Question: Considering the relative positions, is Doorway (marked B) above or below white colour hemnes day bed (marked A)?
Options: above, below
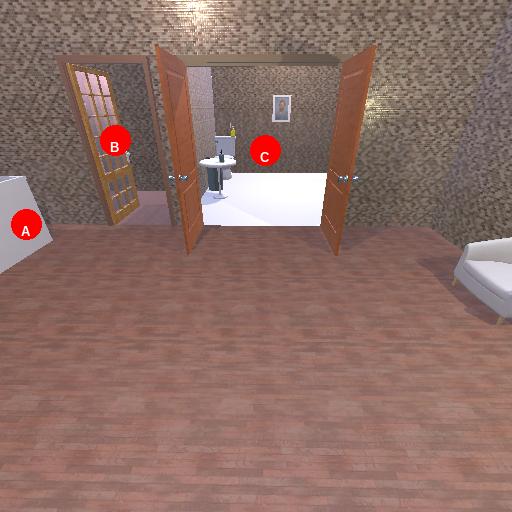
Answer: above